Question:
At the beginning of the graph I would like the lines to go from 0 up to the first data points. Is this possible in FLOT.
Thanks
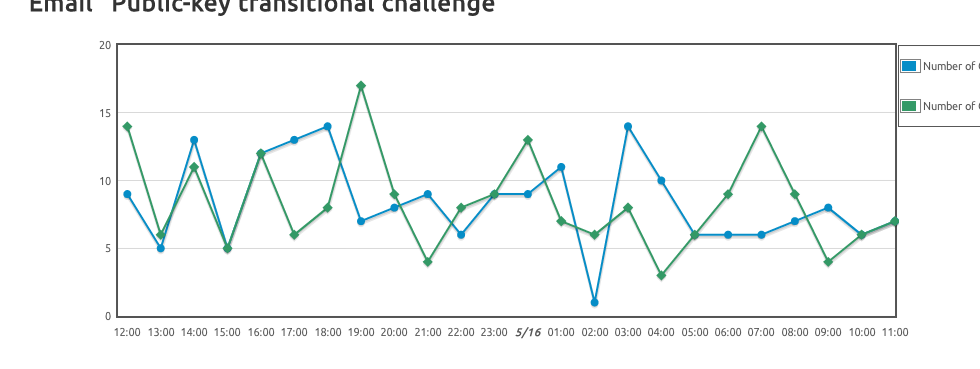
Answer: '''
$.plot($('#placeholder'), [data]); // is the format
'''
within 'data' array you need to push an array like '[0,0]' at first. so for example the 'data' array will look like:
'''
[0, 0], [1, 10],...
'''